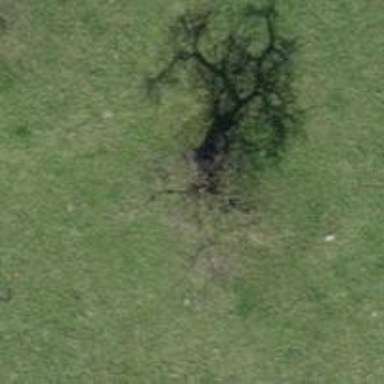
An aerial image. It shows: Single tag "natural: tree."